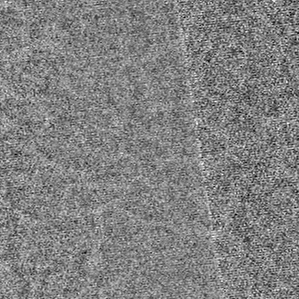
Label: frost